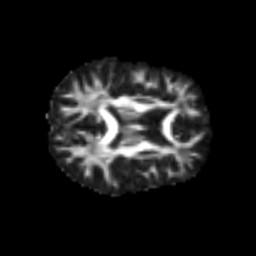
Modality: FA
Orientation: axial
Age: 44
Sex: male
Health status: ill
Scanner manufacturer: siemens
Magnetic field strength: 3 T
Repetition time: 8.7 s
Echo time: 0.11 s